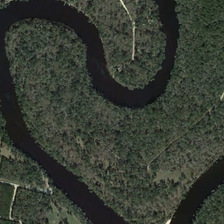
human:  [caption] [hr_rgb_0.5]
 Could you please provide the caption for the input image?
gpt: the color of the river across the forest region is black green .

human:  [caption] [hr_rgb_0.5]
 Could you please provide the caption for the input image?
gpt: many green trees are in two sides of a curved river .

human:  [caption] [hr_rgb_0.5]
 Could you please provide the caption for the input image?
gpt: many green trees are in two sides of a curved river .

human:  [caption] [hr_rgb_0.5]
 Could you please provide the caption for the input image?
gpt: the color of the river across the forest region is black green .

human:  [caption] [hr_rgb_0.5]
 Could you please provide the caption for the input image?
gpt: many green trees are in two sides of a curved river .